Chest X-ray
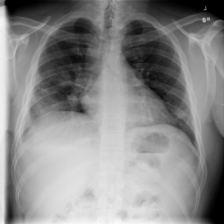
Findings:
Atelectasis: positive
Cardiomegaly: negative
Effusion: negative
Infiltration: negative
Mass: negative
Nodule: negative
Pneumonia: negative
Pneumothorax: negative
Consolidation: negative
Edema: negative
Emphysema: negative
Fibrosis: negative
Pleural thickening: negative
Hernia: negative